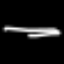
Label: pencil